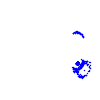
Particle: pion